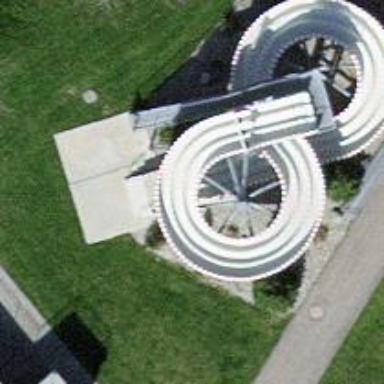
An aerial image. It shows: Water slide attraction.